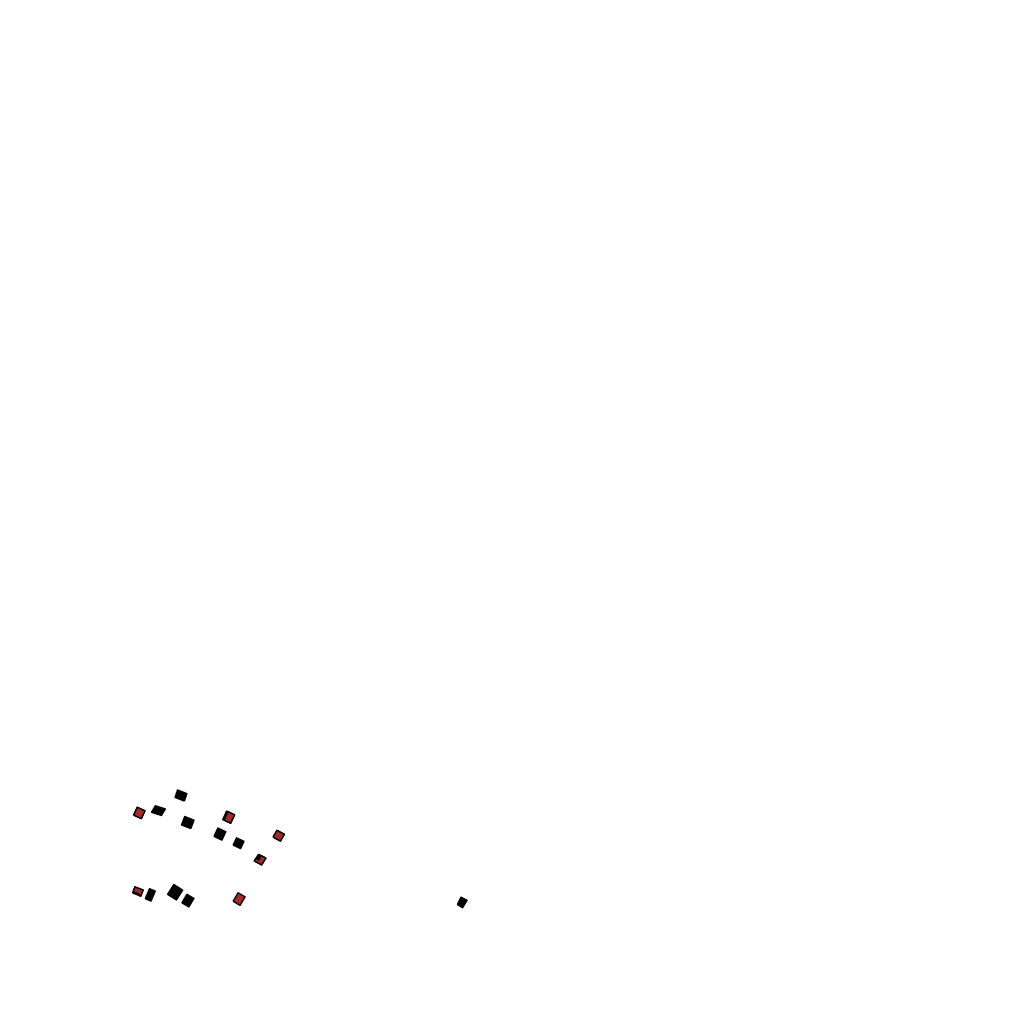
Tags: overhead vector_map, residential, individual_rise, density_2, Building, Facility, 1.0 km²